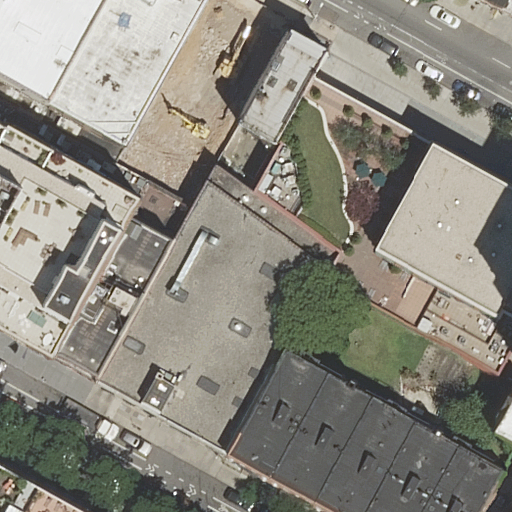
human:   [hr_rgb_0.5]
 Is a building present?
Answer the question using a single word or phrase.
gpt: yes

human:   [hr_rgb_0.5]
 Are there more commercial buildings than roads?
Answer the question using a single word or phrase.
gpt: no

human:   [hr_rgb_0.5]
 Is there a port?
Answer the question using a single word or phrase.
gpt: no

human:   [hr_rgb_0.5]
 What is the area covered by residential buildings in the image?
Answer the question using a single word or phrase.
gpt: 8036m2

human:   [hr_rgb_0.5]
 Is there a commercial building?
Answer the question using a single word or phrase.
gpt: no

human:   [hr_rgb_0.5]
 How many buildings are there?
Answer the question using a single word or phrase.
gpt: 16

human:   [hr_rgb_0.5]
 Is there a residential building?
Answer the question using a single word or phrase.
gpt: yes

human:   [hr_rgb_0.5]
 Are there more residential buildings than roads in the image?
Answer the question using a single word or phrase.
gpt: yes

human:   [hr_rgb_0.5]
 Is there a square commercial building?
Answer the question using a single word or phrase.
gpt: no

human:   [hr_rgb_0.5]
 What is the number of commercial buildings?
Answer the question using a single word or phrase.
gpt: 0

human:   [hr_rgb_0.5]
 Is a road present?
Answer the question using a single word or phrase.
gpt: yes

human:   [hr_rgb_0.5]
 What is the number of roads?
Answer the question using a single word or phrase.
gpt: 2

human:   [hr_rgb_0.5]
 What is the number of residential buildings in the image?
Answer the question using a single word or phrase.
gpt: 16

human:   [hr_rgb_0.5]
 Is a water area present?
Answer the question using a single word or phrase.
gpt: no

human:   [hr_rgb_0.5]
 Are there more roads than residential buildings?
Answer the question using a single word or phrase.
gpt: no

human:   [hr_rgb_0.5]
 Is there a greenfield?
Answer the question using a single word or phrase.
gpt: no

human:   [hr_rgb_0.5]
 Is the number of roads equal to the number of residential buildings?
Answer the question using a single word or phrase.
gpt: no

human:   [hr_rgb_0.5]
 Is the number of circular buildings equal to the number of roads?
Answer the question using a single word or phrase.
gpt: no

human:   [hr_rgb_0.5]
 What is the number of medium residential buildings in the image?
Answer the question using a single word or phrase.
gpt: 9

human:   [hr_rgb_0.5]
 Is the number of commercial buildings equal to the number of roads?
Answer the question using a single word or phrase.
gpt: no

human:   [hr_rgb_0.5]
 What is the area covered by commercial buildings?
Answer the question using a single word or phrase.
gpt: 0m2

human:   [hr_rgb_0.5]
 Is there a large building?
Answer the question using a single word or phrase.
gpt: yes

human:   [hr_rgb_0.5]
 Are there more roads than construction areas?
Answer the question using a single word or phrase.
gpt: yes

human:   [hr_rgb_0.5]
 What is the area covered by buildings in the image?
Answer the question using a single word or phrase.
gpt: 8036m2

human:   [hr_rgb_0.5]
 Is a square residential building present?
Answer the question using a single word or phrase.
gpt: no

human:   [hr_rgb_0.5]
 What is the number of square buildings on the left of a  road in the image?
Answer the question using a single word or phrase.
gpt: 0

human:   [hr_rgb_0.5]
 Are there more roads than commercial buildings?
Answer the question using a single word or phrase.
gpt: yes

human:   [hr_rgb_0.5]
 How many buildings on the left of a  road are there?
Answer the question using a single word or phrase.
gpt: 11

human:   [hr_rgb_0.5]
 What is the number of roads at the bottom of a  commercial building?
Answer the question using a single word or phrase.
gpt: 0

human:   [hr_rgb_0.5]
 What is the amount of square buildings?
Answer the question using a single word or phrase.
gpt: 0

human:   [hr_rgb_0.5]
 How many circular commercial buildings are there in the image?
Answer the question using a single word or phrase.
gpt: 0

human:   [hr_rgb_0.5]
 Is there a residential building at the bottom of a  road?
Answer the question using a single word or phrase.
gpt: yes

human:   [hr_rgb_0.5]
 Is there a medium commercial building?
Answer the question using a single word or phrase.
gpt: no

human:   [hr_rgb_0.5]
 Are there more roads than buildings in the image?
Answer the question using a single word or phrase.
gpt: no

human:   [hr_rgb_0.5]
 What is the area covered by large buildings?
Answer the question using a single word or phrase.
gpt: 5498m2

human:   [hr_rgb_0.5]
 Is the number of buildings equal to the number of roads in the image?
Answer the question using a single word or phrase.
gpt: no

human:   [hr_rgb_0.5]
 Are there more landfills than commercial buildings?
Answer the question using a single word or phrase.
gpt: no

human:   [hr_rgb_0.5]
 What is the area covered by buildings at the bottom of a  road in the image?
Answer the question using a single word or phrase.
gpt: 5633m2

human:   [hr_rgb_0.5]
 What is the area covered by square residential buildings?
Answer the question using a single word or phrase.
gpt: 0m2

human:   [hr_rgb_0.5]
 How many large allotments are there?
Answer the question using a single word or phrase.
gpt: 0

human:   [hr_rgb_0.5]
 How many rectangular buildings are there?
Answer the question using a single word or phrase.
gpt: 12

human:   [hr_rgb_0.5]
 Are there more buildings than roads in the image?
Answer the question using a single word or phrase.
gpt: yes

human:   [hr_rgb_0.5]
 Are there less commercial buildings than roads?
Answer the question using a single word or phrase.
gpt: yes

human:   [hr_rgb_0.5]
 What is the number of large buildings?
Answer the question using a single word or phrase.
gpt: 5

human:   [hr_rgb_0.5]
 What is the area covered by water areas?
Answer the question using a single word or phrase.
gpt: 0m2

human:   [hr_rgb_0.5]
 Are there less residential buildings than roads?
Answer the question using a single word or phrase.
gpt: no

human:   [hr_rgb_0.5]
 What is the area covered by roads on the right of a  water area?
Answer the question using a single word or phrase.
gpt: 0m2

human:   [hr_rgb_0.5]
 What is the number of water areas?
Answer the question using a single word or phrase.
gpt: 0

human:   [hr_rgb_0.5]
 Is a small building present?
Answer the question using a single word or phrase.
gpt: yes

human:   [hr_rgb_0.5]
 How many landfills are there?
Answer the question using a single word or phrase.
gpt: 0

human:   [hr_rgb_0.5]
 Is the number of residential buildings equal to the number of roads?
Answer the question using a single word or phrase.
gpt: no

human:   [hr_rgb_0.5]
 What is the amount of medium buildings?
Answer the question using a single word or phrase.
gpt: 9

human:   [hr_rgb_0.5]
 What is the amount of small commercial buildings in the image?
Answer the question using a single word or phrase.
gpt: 0

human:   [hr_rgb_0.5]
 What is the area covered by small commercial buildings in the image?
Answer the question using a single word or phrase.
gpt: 0m2

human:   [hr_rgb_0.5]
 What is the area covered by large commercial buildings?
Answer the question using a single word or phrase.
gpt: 0m2

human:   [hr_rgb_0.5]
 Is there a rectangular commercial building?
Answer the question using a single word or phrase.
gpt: no

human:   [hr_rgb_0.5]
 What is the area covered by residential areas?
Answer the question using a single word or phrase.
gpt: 0m2

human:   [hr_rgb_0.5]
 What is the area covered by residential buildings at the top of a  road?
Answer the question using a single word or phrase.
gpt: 5468m2

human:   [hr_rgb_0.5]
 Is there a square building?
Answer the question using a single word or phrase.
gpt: no

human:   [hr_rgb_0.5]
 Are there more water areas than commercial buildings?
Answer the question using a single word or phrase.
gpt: no

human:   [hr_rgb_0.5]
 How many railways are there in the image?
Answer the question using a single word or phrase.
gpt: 0

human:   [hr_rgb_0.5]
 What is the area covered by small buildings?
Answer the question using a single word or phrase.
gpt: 83m2

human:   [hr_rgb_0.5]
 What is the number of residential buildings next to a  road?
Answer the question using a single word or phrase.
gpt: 16

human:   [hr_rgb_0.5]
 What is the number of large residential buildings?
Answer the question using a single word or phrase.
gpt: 5